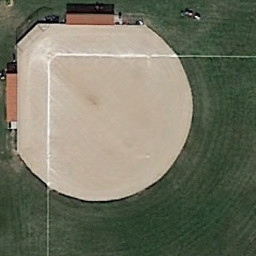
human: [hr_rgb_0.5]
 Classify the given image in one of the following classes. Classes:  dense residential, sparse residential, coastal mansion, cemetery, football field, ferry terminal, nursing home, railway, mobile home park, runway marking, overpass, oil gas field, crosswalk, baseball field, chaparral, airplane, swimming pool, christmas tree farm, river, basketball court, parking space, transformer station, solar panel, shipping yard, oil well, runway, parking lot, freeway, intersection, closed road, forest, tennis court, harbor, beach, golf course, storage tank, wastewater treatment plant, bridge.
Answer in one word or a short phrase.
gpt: baseball field